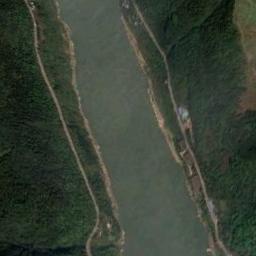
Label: river